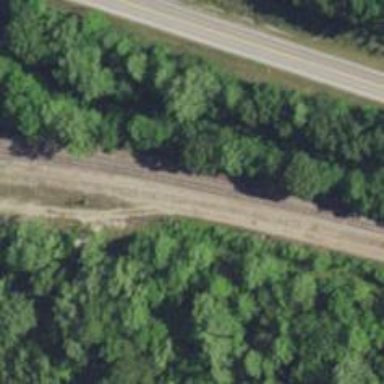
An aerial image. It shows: Railway track.